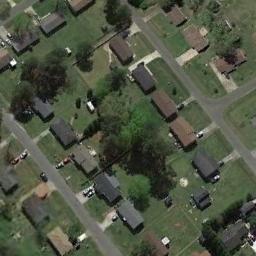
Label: medium_residential